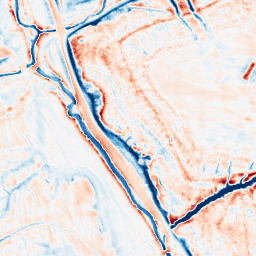
Category: edge_preserving
Decomposition family: anisotropic_diffusion
Decomposition parameters: iterations: 50
kappa: 100
gamma: 0.15
Upsampling method: regularized
Upsampling parameters: scale: 2
lambda_reg: 0.001
Upsampling scale: 2